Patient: sex M, age 65
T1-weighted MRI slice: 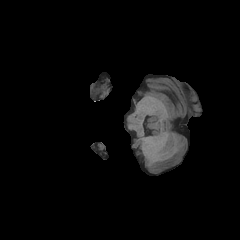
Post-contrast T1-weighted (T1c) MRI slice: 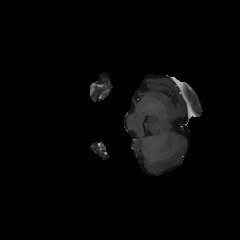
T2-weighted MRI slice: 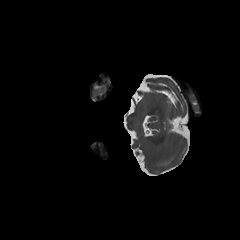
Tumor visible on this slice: no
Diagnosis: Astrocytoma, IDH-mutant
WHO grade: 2